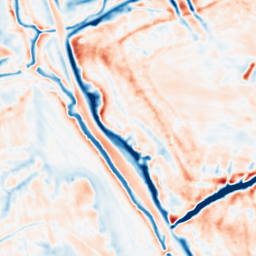
Category: multiscale
Decomposition family: dog_multiscale
Decomposition parameters: sigma_ratio: 1.4
n_scales: 5
base_sigma: 1
Upsampling method: quintic
Upsampling parameters: scale: 2
Upsampling scale: 2